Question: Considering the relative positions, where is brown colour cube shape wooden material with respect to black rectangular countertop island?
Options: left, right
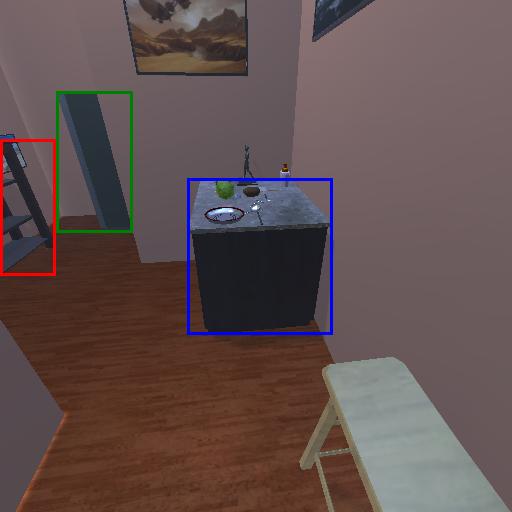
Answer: left